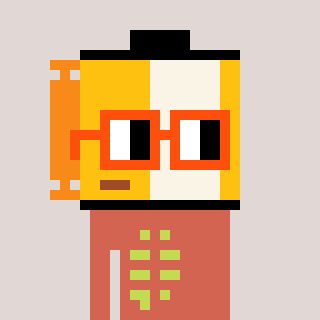
a pixel art character with square orange glasses, a film roll-shaped head and a peachy-colored body on a warm background